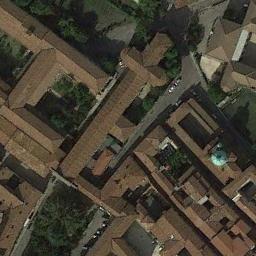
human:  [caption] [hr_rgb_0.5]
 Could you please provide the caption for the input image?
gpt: There is a red church with a blue circular roof .

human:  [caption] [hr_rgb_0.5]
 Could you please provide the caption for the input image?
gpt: This is a church, Divided into two rectangular parts .

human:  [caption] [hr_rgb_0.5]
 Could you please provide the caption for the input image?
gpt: A church with a brown roof with a turquoise tower on the roof and many trees around the church .

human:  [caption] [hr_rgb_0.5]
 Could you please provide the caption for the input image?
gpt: The church with a green circular pointed tower and the rest of the church has some orange sloping roofs .

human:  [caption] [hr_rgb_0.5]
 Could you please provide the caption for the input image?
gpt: A red clay church with a cross structure surrounded by some red clay buildings .